Interaction volume radius: 5 \u00c5
Interaction volume height: 20 \u00c5
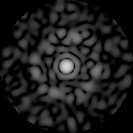
Disorder parameter: 0.8119